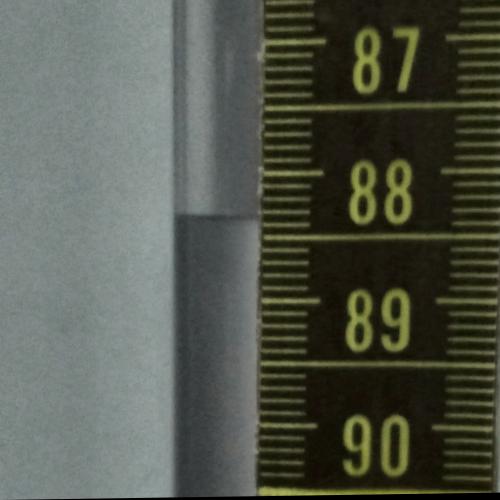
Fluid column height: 88.4 cm